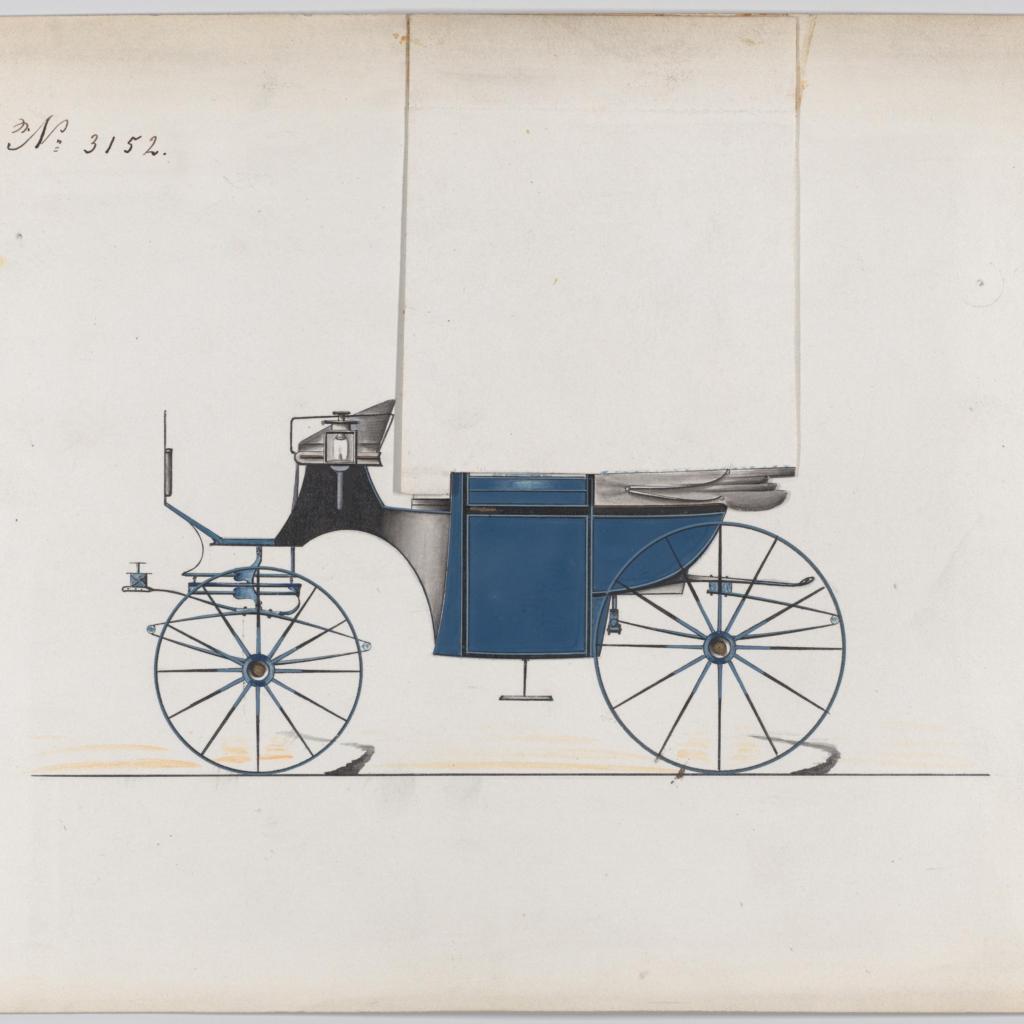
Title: Design for Landaulet, no. 3152
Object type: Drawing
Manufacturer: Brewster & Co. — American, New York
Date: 1875
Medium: Pen and black ink, watercolor and gouache with metallic ink
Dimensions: Sheet: 6 13/16 x 9 5/8 in. (17.3 x 24.4 cm)
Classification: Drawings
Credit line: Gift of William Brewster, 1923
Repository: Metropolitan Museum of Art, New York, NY